Interaction volume radius: 10 \u00c5
Interaction volume height: 10 \u00c5
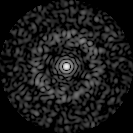
Disorder parameter: 0.8406